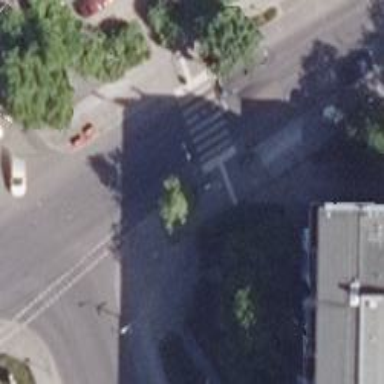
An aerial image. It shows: Footway.